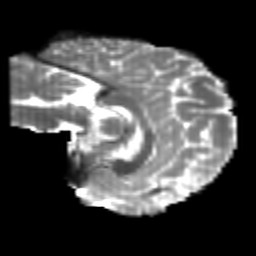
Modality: T2w
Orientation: sagittal
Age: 21
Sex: female
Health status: healthy
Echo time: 0.074 s